Field crop: maize
Growth stage: 2
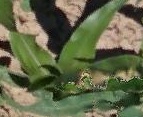
Species: maize